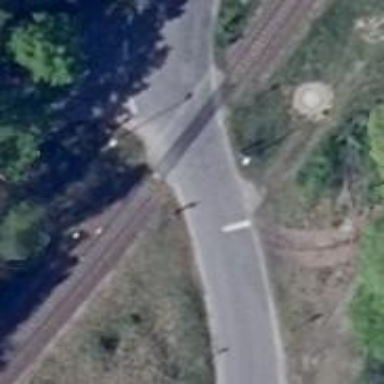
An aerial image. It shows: Level crossing along the railway.